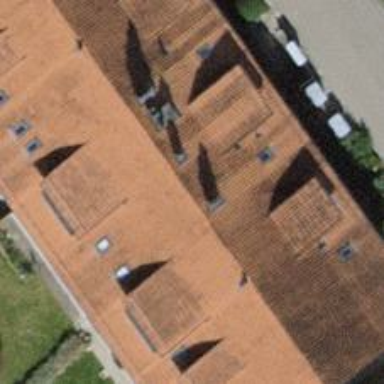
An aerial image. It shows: Building with tiled roof.